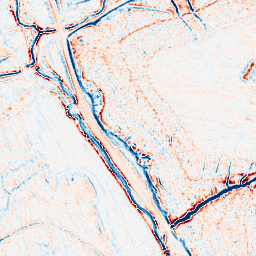
Category: edge_preserving
Decomposition family: bilateral
Decomposition parameters: d: 9
sigma_color: 50
sigma_space: 50
Upsampling method: fft_zeropad
Upsampling parameters: scale: 2
Upsampling scale: 2